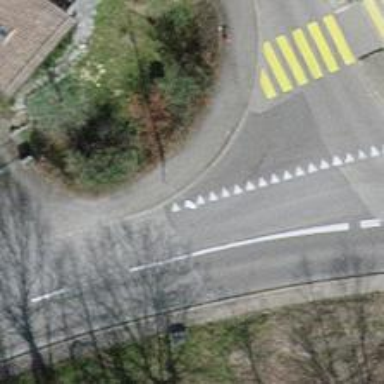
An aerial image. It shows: Asphalt sidewalk along the footway.